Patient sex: F
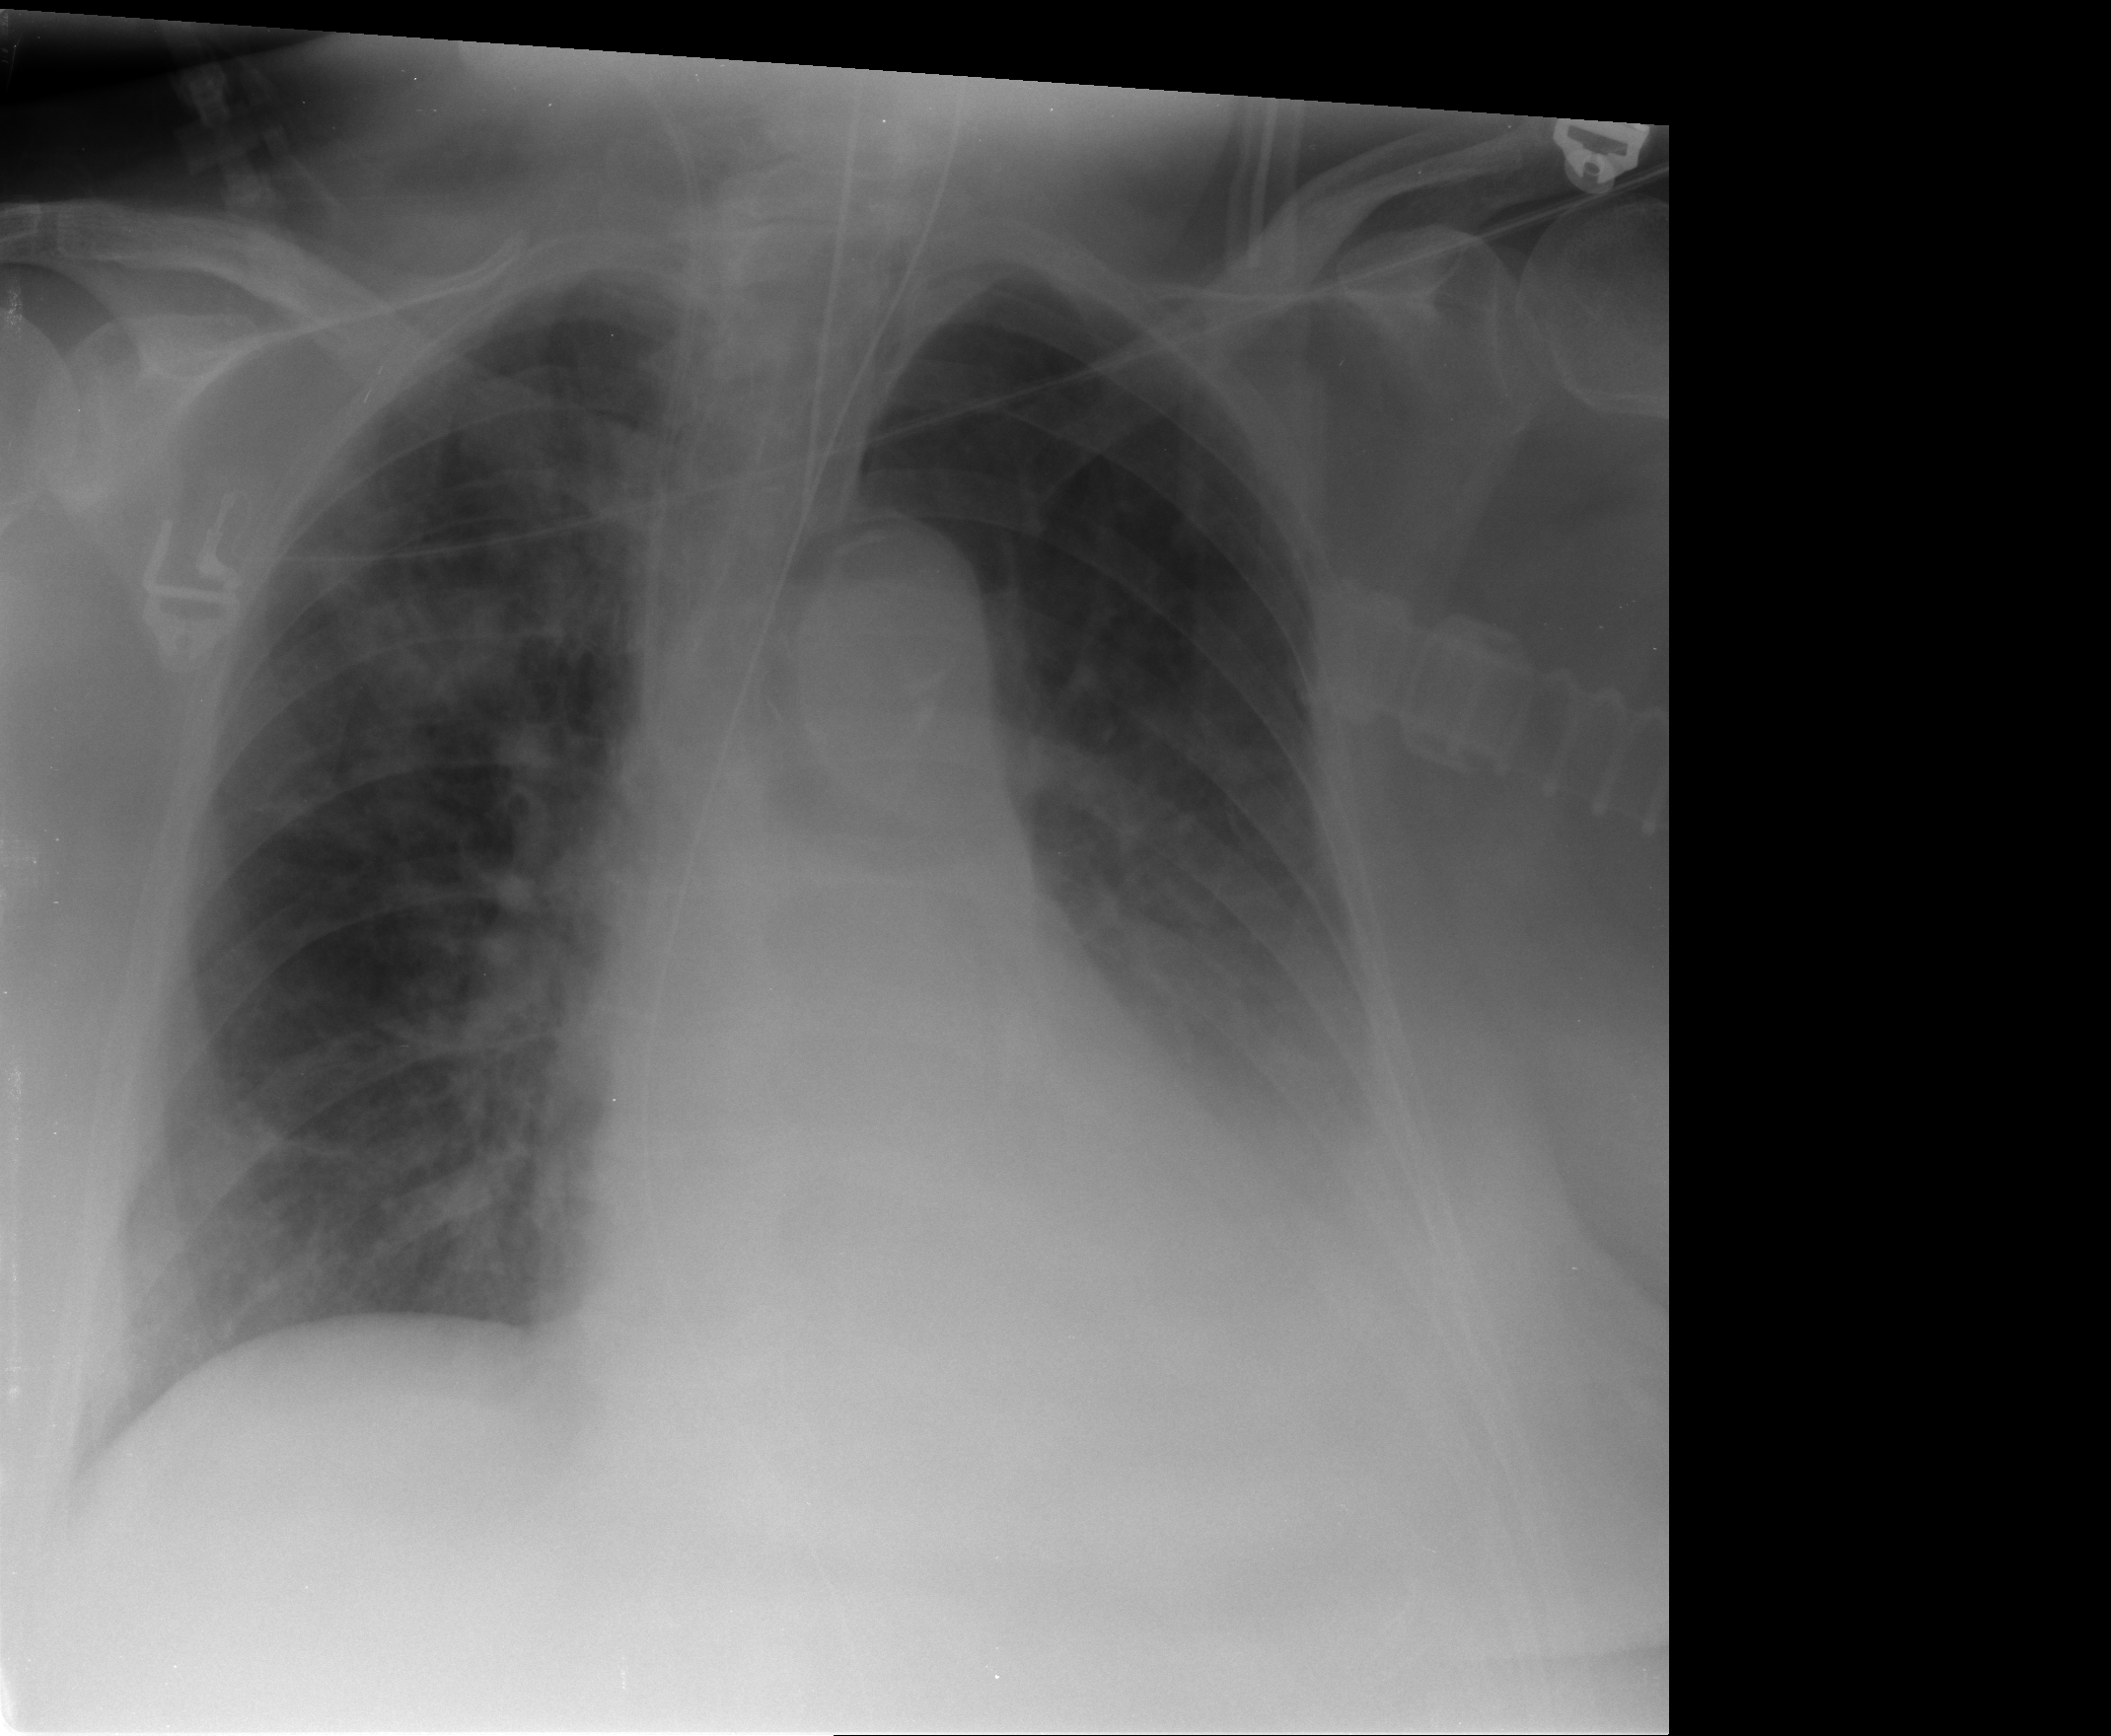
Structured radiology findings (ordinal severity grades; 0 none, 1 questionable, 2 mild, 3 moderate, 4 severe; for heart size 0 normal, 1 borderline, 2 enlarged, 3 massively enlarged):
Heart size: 2
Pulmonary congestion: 2
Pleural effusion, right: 0
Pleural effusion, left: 2
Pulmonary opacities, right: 2
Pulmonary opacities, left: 1
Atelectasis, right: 2
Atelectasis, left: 1